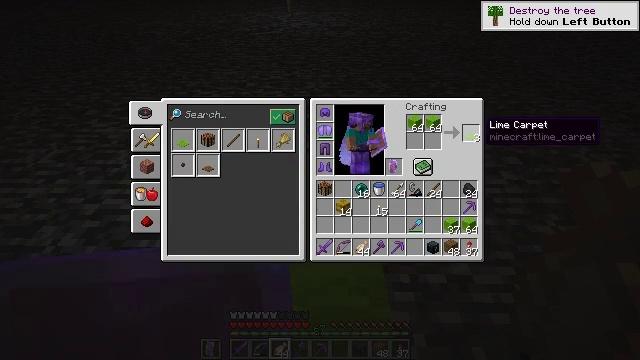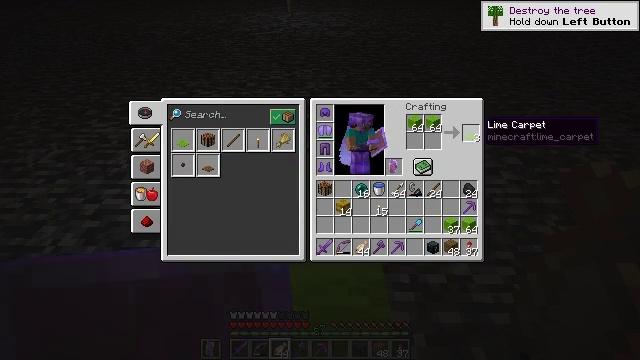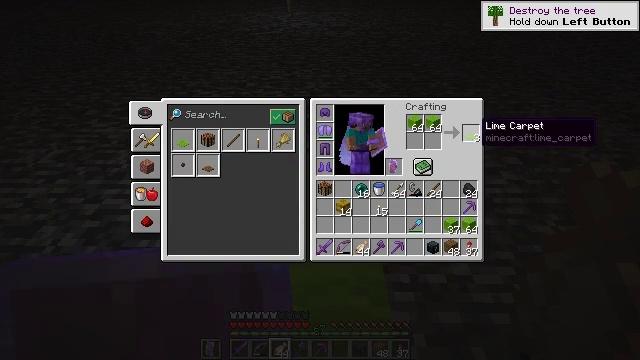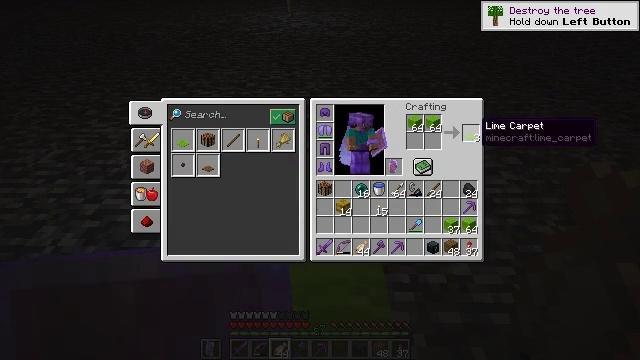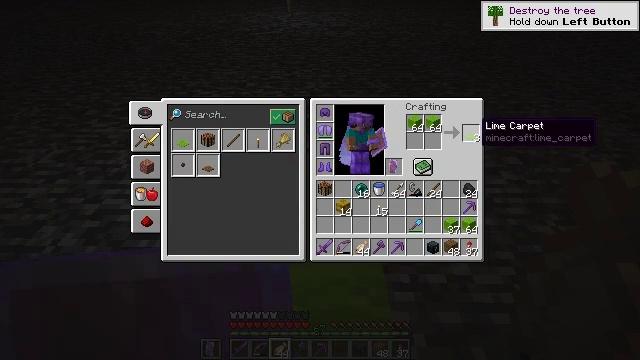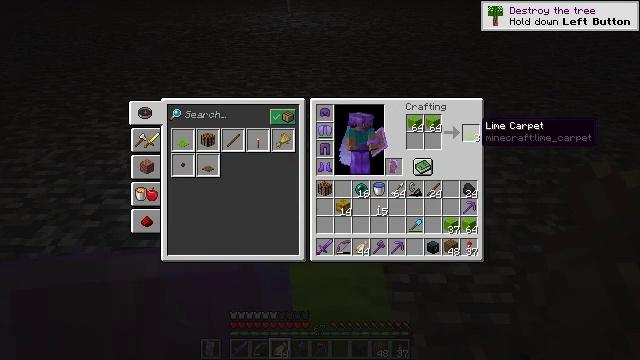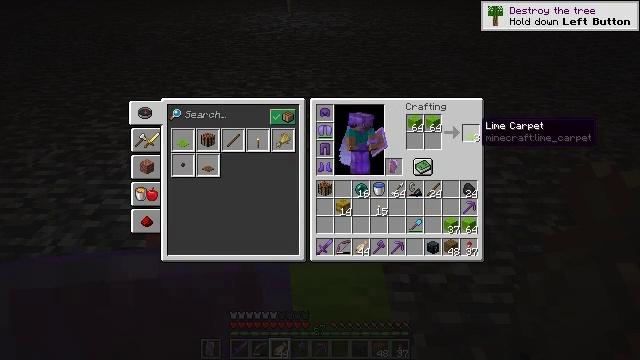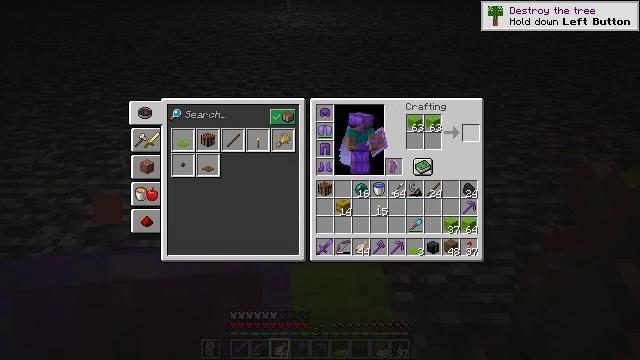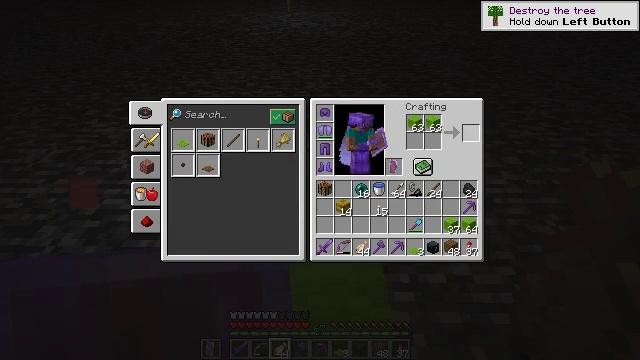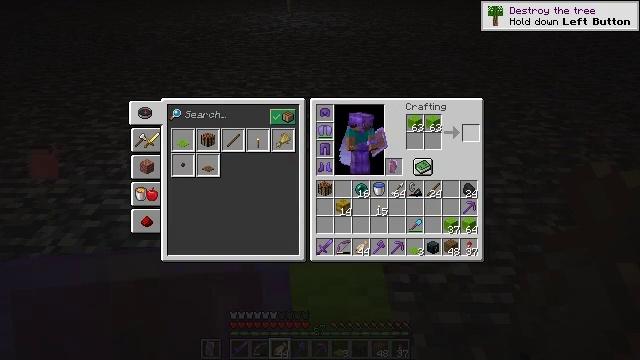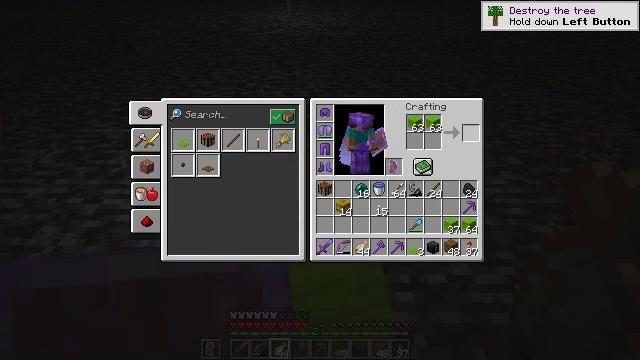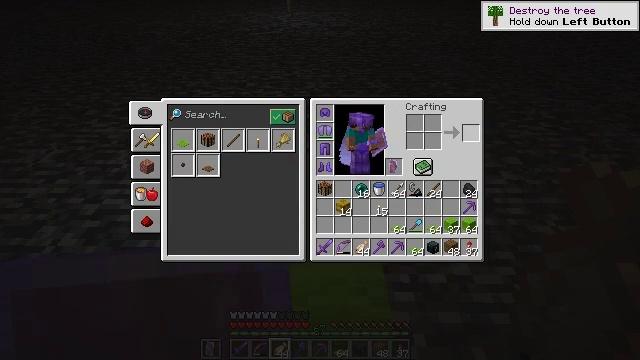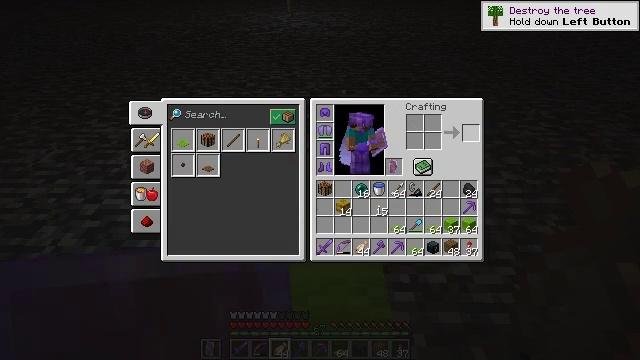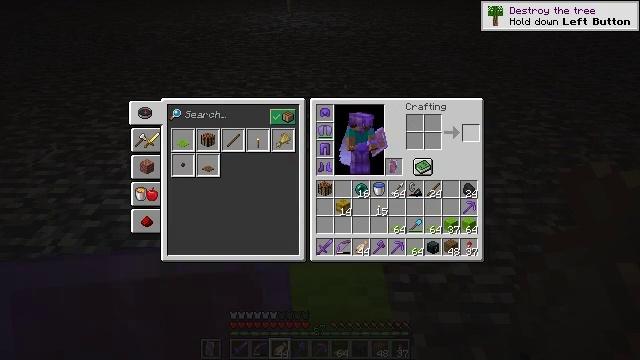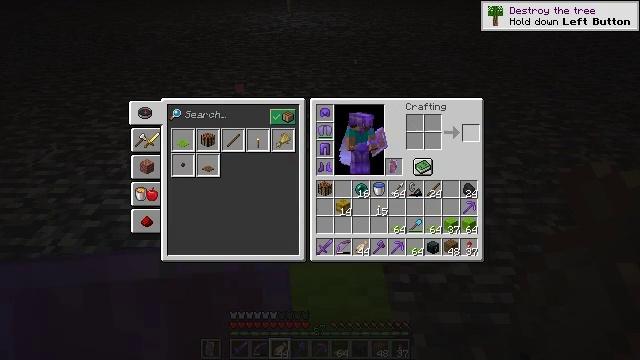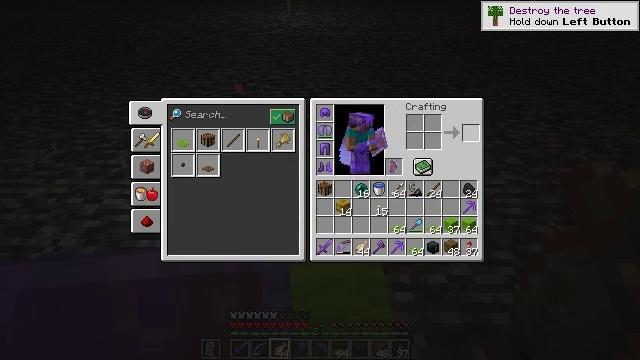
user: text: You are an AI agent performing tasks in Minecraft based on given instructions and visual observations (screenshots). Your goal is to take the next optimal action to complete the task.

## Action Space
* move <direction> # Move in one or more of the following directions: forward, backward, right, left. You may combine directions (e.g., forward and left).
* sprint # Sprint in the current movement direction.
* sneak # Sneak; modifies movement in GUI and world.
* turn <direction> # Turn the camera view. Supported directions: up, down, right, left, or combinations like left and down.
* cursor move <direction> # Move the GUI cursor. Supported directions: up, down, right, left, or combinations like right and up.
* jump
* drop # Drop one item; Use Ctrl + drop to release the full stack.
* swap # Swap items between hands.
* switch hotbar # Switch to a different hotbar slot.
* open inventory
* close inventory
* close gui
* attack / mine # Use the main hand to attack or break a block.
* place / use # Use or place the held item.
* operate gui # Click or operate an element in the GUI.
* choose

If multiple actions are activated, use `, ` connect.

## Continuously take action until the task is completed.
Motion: motion action
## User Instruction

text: Create a lime carpet with two lime wool in a crafting table.
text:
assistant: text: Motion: sneak
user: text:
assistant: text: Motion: sneak
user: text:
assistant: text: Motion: sneak
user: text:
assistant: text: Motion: sneak
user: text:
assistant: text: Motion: sneak
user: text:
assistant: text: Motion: sneak
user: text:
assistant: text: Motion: sneak, operate gui
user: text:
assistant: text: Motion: sneak, operate gui
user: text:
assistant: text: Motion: sneak, operate gui
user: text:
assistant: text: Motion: sneak, operate gui
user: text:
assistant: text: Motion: sneak, operate gui
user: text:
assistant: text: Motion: sneak, operate gui
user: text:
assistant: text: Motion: sneak, operate gui
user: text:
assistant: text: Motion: sneak, operate gui
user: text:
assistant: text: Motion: sneak, operate gui
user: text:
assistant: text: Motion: sneak, operate gui
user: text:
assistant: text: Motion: sneak, operate gui
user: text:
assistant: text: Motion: sneak, operate gui
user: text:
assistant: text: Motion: sneak, operate gui
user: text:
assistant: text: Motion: sneak, operate gui
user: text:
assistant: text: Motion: sneak, operate gui
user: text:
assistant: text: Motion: sneak
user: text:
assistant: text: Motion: sneak
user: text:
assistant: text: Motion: sneak
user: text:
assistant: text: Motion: sneak
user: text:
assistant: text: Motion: sneak
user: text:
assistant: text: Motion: sneak, cursor move left
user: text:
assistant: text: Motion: sneak, cursor move left
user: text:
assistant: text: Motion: sneak, cursor move left and down
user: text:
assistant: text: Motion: sneak, cursor move left and down